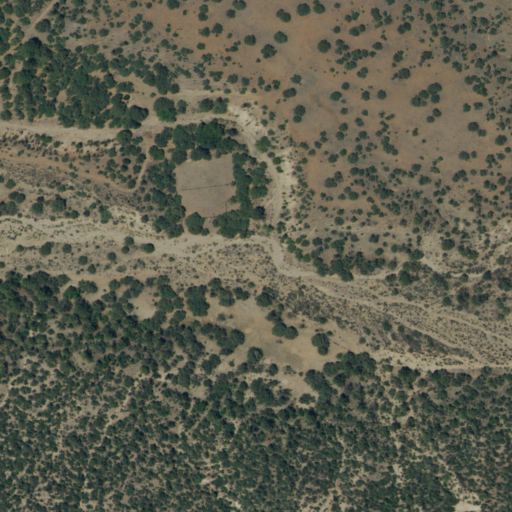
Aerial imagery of valley in New Mexico named Oscar Canyon containing evergreen forest and shrub